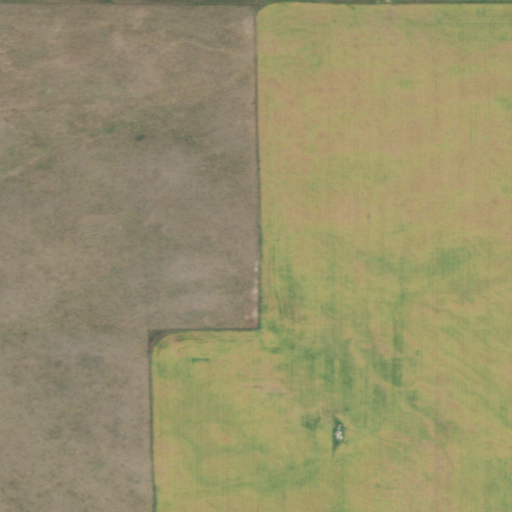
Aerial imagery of mountain in North Dakota named Montgomery Hill containing cultivated crops, pasture, and open development